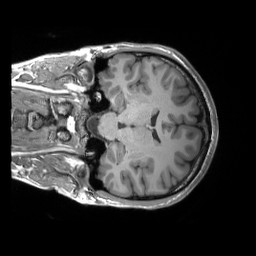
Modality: T1w
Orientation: coronal
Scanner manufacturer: siemens
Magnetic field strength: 3 T
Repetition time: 2.25 s
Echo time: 0.00306 s